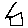
Label: house